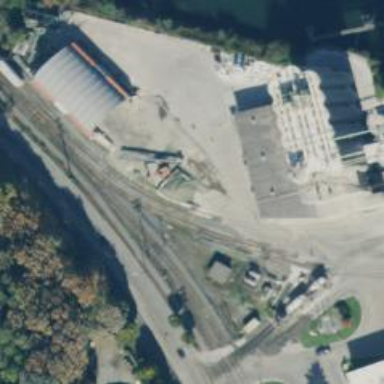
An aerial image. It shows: Rail spur service.